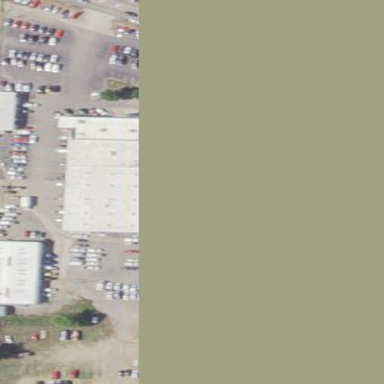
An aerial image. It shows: Commercial building.